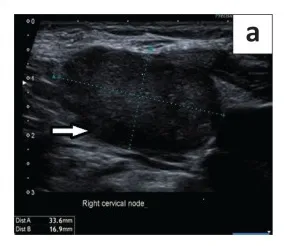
Right cervical pathological lymphadenopathy. Longitudinal.
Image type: radiology (ultrasound)